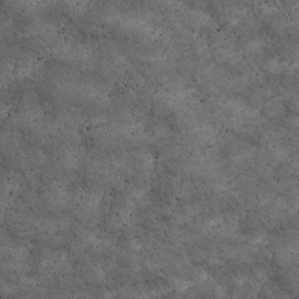
Label: non_frost